Question: I'm working on a code editor and I just want to know how to do codes in counting Lines and Columns in richtextbox. Particularly something like this one in actual code editor:

Let's just say count will transfer in a ListBox.
Is there a fast way I can do it?
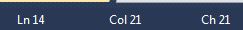
Answer: This will do it, you just have to call the code inside a timer:
'''
int line = 1 + richTextBox1.GetLineFromCharIndex(richTextBox1.GetFirstCharIndexOfCurrentLine());
int column = 1 + richTextBox1.SelectionStart - richTextBox1.GetFirstCharIndexOfCurrentLine();
label1.Text = "line: " + line.ToString() + ", column: " + column.ToString();
'''